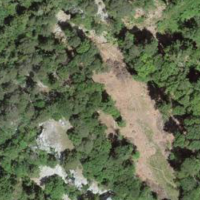
EUNIS habitat code: 44
Species observed at this site:
Silene dioica